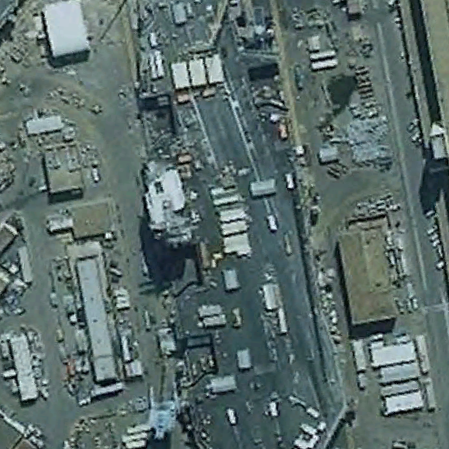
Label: aircraft_carrier